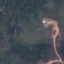
Land use / land cover: HerbaceousVegetation